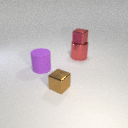
large red metal cylinder behind large purple rubber cylinder